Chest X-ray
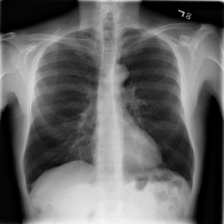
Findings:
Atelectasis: negative
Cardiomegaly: negative
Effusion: negative
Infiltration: negative
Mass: negative
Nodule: negative
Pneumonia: negative
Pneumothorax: negative
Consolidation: negative
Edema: negative
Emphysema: negative
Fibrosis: negative
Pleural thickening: negative
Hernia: negative